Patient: sex F, age 75
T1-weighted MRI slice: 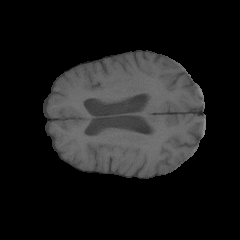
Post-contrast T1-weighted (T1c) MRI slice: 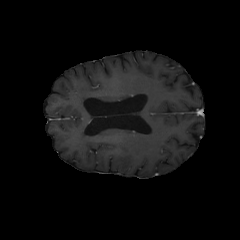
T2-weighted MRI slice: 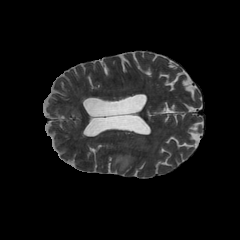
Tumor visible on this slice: yes
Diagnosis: Astrocytoma, IDH-wildtype
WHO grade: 3